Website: macys
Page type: receipt
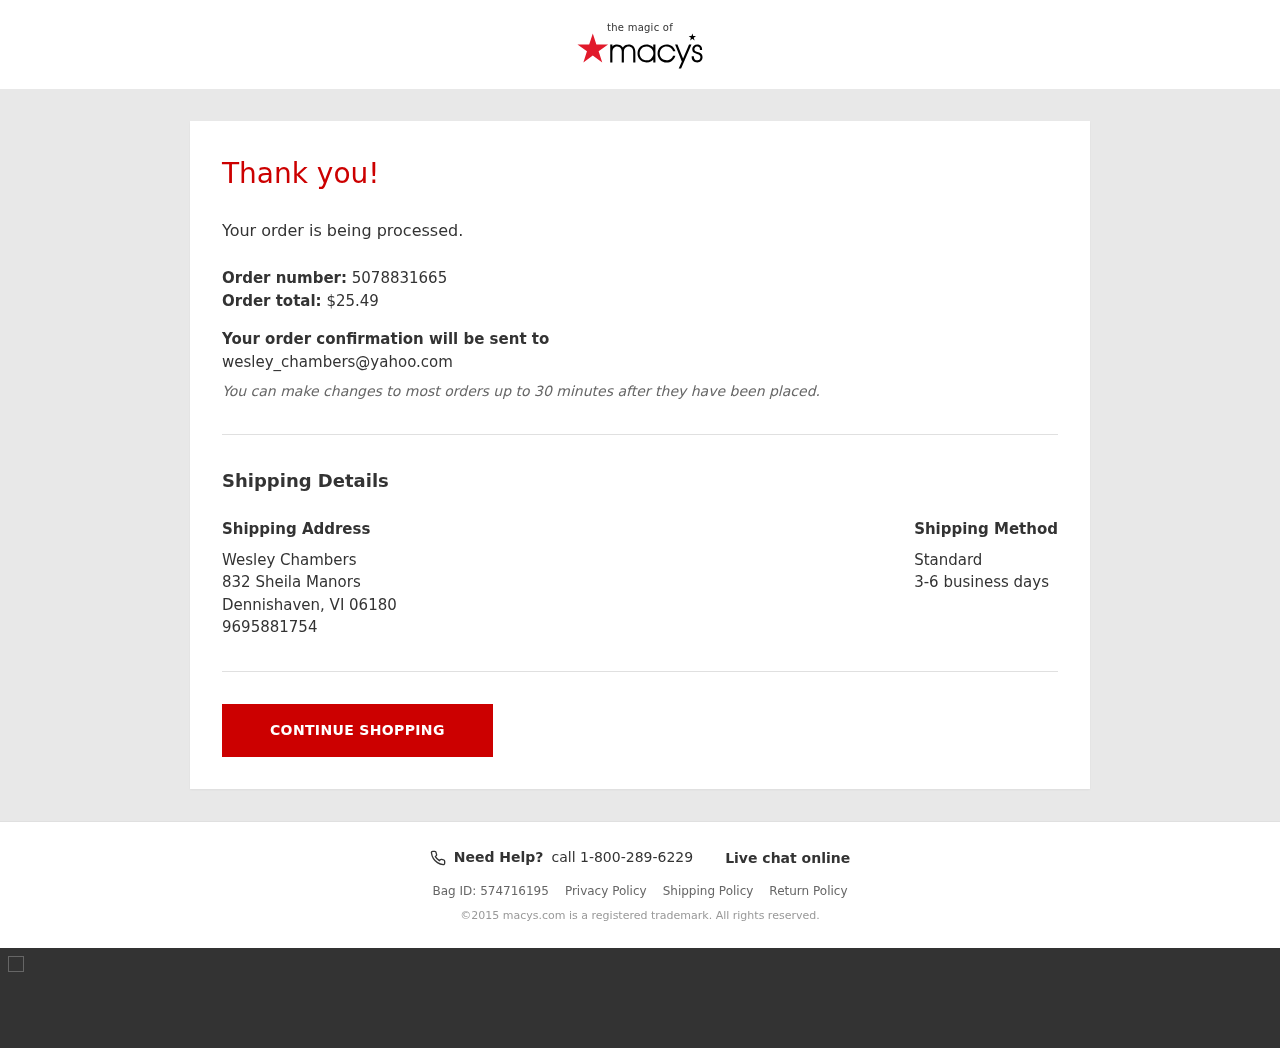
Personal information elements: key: PII_CITY_STATE_ZIP
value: Dennishaven, VI 06180
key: PII_EMAIL
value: wesley_chambers@yahoo.com
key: PII_FULLNAME
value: Wesley Chambers
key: PII_PHONE
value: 9695881754
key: PII_STREET
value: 832 Sheila Manors
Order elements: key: ORDER_ID
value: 5078831665
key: ORDER_TOTAL
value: $25.49